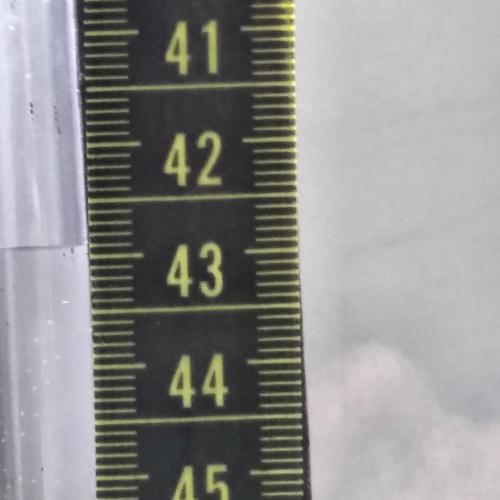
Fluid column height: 42.9 cm